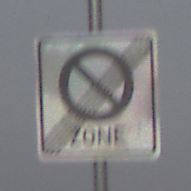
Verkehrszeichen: EndeEingeschraenktesHalteverbotZone
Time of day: MorningAfternoon
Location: Outdoor (Nature)
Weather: PartlyCloudy
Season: NotSpecified
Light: Natural